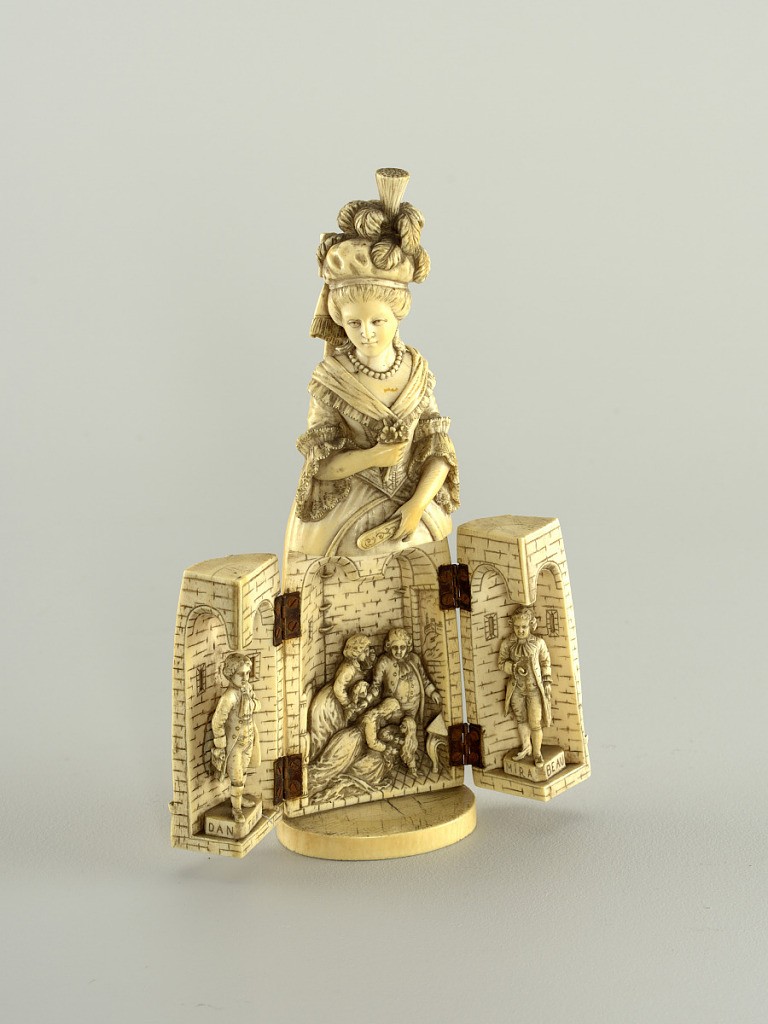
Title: Marie Antoinette triptych figure
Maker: Marie Antoinette, Queen of France, French, 1755 - 1793
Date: ca. 1880
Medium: Carved ivory
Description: Carved ivory figure of Marie Antoinette depicted in court dress; her skirt opens to for a triptych. The center panel shows the royal family in prison. The wings show Georges Jacques Danton (1759 - 1794) and Honoré Gabriel Riqueti, Count of Mirabeau (1749 - 1791).